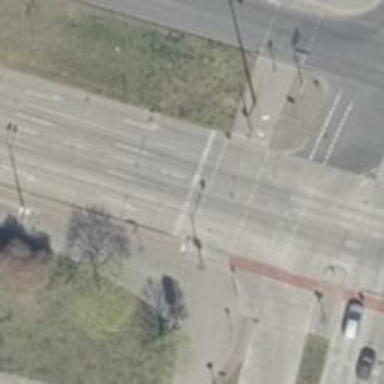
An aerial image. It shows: Road with traffic signals.